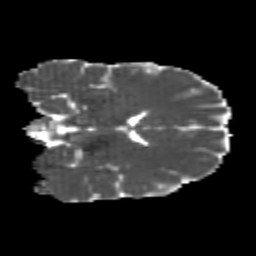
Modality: MD
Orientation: coronal
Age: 21
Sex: male
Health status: healthy
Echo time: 0.074 s